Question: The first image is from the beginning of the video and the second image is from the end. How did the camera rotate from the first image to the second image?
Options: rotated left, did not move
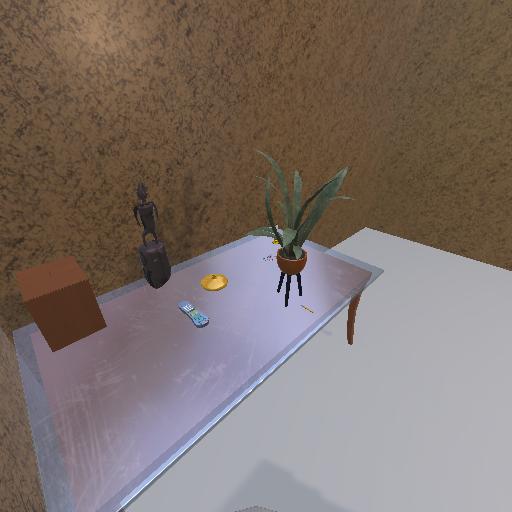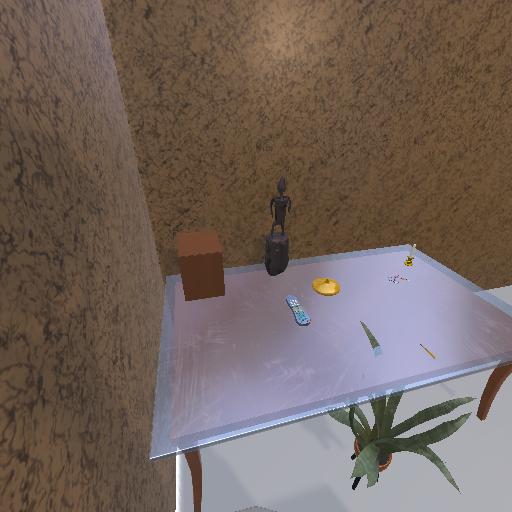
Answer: rotated left